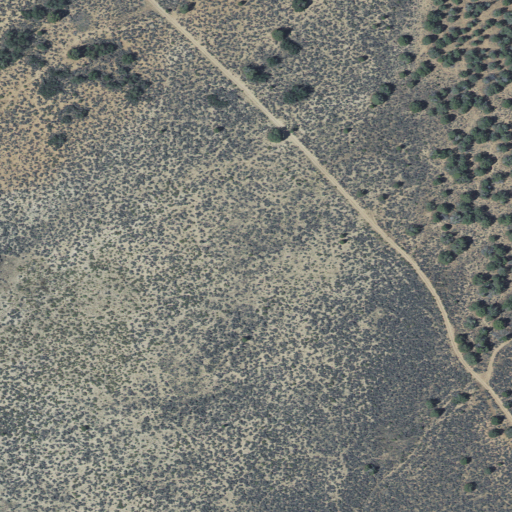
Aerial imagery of plain(s) in Utah named Oak Flat containing shrub and evergreen forest